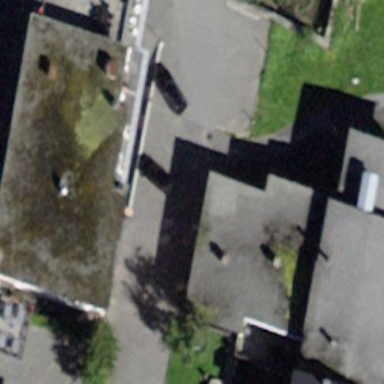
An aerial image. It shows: Flat-roofed building.